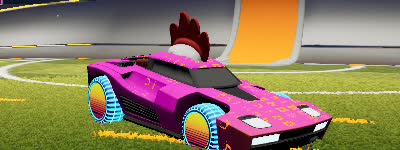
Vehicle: breakout